Question: > I increased the window scale size(exactly don't know the name)
It default is 0 or 1, i increased it to 100
Now i can't change because the interface is increased full.
Now scrolling is not working to reach down and also array buttons too
Ctr +, and ctr - minus are also not working.
I think i only have a option to reset all my Visual studios with some keyboard shortcuts

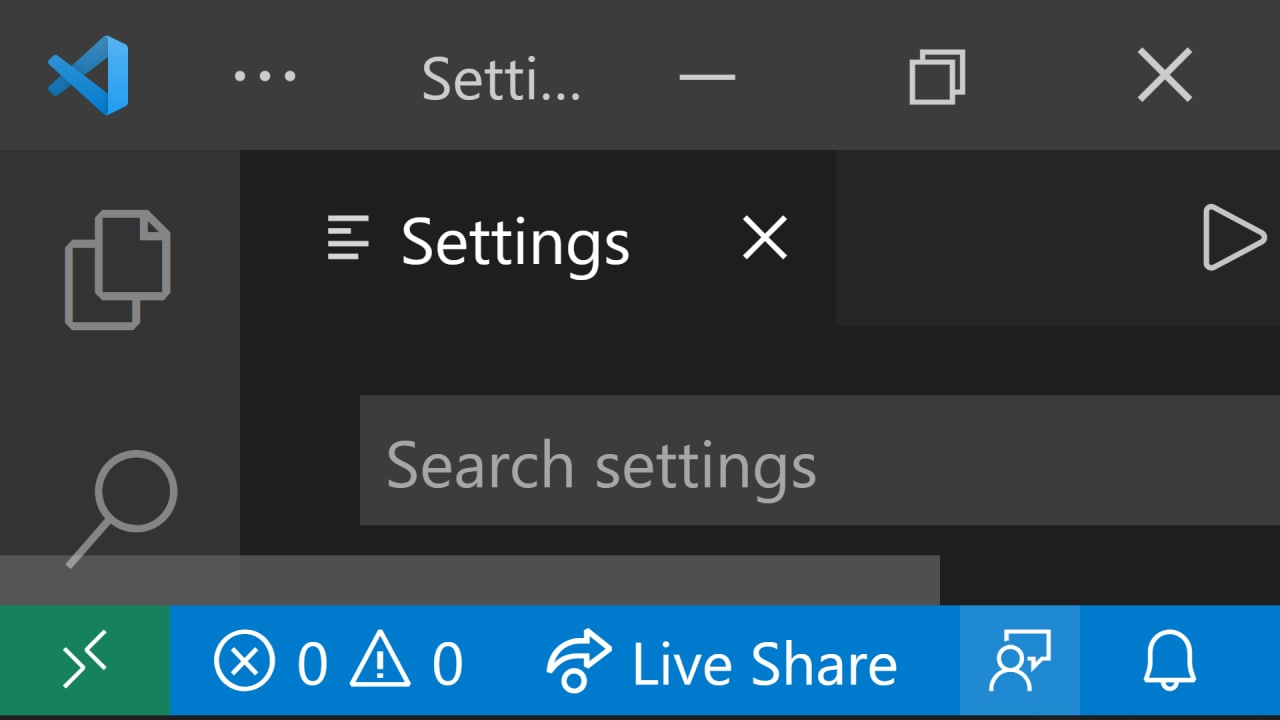
Answer: You can try looking into the settings file and check if there is a setting for zoom or scale or something like that.
The settings file is usually located in one of these locations:
'''
Depending on your platform, the user settings file is located here:
Windows %APPDATA%\Code\User\settings.json
macOS $HOME/Library/Application Support/Code/User/settings.json
Linux $HOME/.config/Code/User/settings.json
The workspace settings file is located under the .vscode folder in your root folder.
'''
<URL>